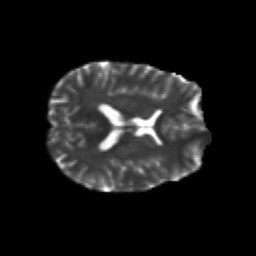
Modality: T2w
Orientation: axial
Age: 24
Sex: male
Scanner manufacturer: siemens
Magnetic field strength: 3 T
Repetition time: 3.5 s
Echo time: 0.104 s